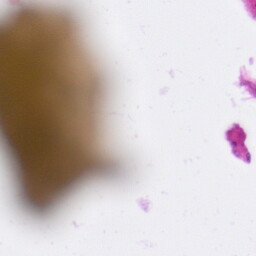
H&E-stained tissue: Pancreatic